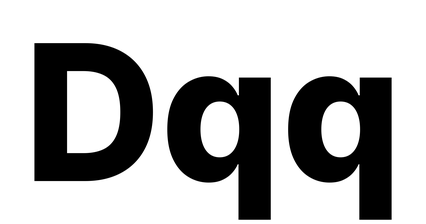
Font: Inter_ExtraBold